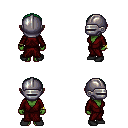
a pixel art fantasy rpg character, female body template, orc, green skin, red robe, magenta pants, green plain hairstyle, metal helm, bracelets, black shoes, four views (front, back, left, right), 2x2 character sprite sheet, small pixel art, hard edges, no anti-aliasing